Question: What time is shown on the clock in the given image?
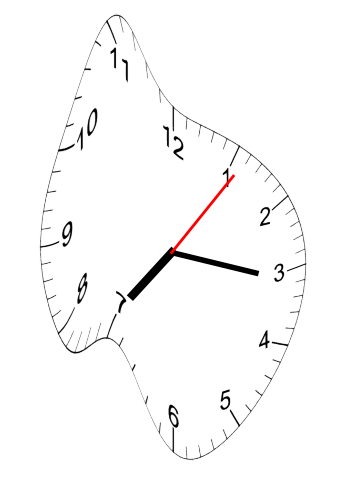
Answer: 07:16:06